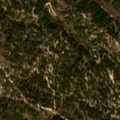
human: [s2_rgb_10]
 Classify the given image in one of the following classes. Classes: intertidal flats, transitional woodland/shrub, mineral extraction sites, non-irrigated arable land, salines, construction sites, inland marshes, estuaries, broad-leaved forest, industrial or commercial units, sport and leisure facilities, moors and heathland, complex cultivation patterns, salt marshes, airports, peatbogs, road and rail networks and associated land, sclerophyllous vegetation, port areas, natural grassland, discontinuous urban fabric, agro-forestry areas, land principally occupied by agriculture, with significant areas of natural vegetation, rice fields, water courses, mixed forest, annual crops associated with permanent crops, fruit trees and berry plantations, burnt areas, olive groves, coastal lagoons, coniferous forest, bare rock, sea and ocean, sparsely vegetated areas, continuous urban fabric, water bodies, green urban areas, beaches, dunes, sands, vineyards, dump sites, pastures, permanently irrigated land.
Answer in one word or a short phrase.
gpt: broad-leaved forest, transitional woodland/shrub